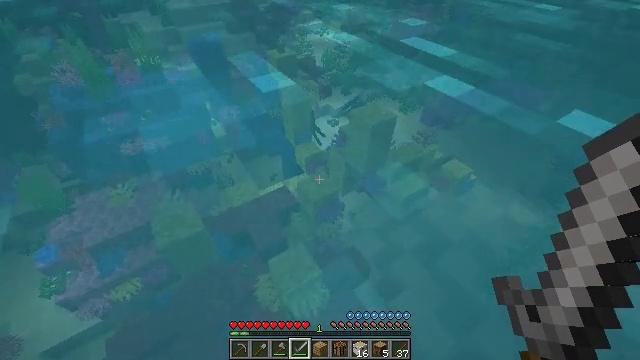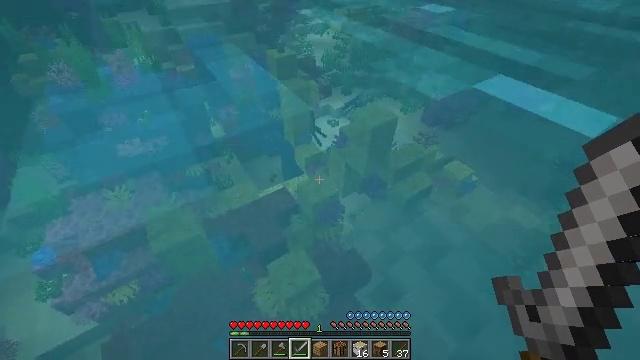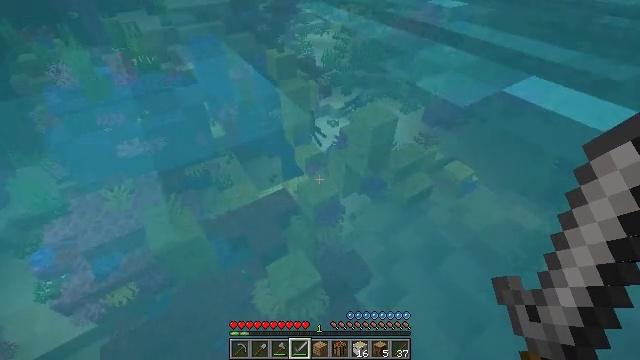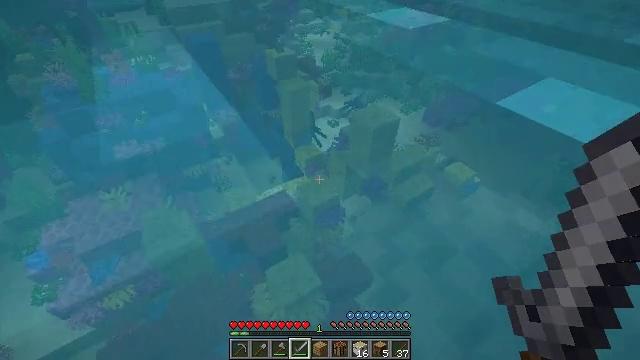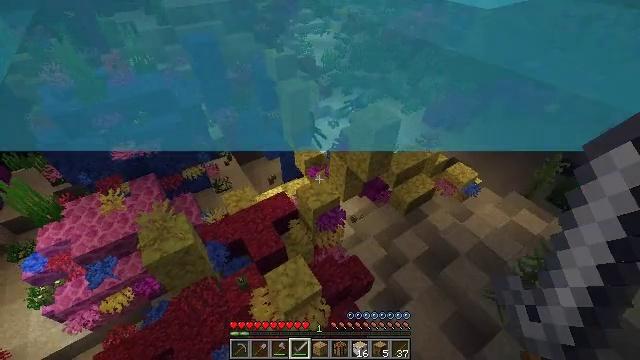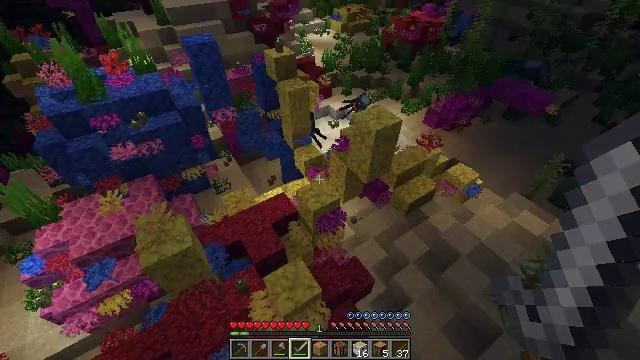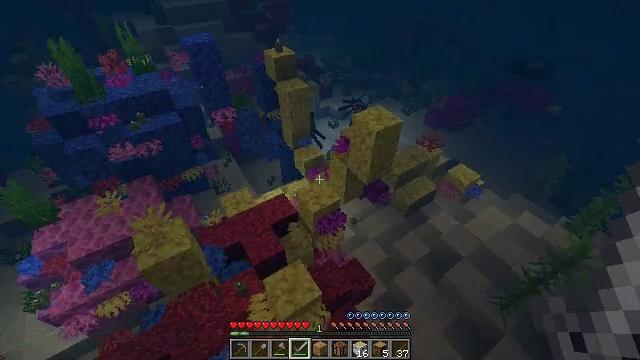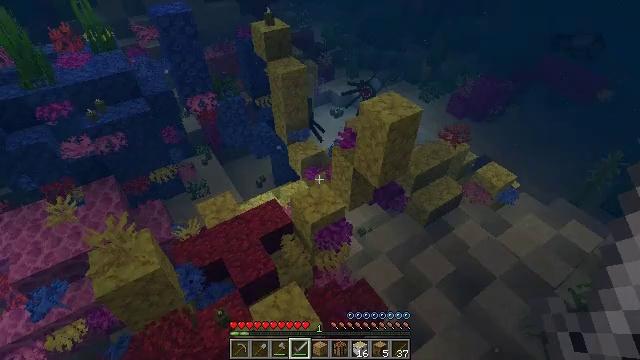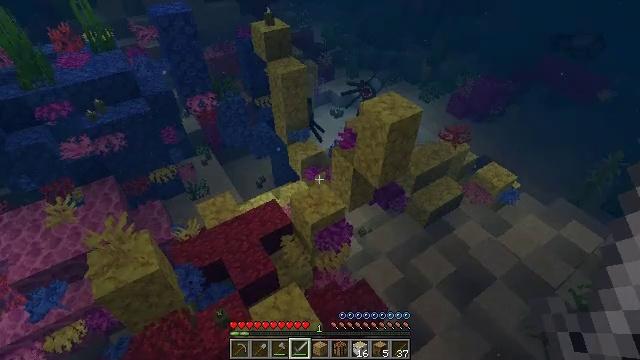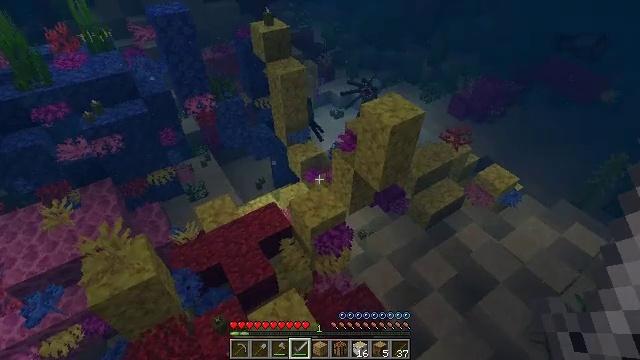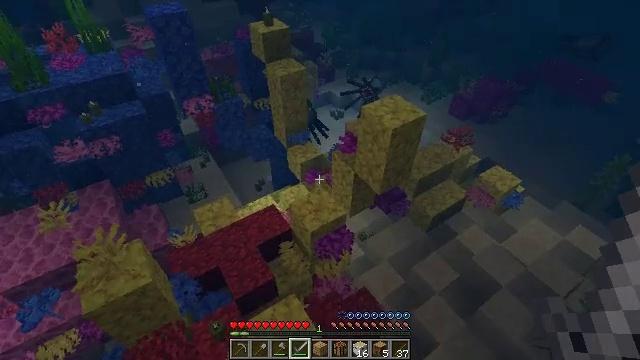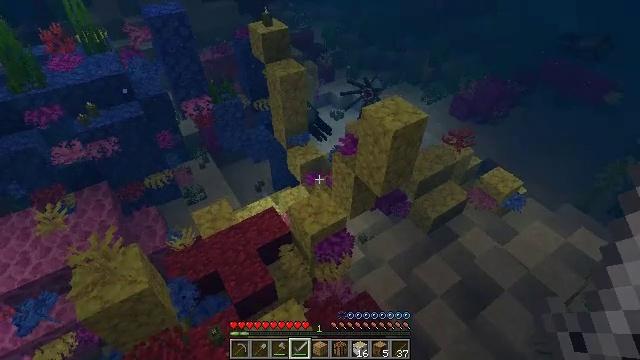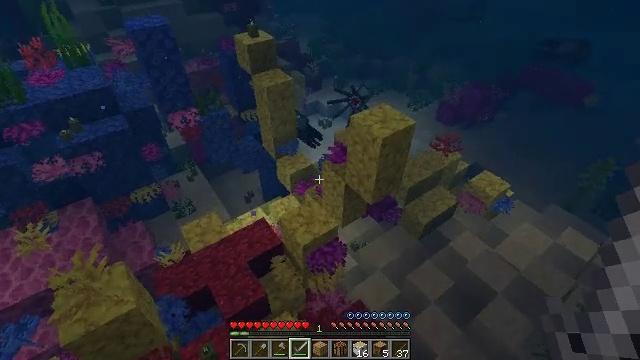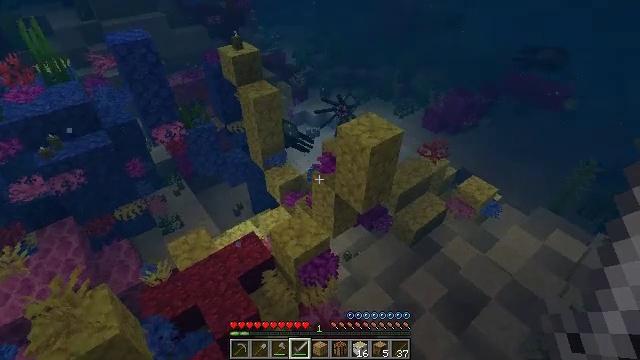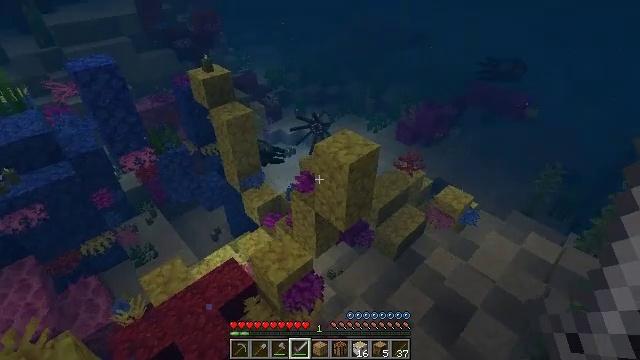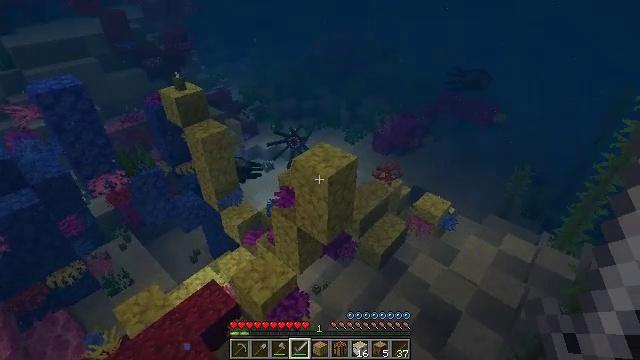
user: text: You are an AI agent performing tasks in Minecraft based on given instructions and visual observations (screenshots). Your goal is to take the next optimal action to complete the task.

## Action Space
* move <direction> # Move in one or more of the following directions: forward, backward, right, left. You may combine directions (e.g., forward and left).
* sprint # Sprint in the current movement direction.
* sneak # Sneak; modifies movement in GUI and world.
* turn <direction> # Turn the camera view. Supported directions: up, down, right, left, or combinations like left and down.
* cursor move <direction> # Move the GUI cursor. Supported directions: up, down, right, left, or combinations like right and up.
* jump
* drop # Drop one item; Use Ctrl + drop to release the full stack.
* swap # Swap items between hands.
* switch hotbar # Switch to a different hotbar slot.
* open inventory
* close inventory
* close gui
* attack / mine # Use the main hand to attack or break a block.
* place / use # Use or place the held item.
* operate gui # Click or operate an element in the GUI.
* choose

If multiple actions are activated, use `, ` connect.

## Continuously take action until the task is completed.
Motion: motion action
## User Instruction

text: Break the horn coral block from a coral reef.
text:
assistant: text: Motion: move forward
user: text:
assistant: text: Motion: move forward
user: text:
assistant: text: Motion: move forward
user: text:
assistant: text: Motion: move forward
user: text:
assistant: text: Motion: move forward
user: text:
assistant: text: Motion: move forward
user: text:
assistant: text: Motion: move forward
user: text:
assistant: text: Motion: move forward
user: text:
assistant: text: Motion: move forward
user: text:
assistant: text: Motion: move forward
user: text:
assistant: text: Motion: move forward
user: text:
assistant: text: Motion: move forward, turn right and up
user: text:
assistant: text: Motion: move forward, turn right and up
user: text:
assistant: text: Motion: move forward, turn right and up
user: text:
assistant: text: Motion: move forward, turn right and up
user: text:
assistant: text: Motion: move forward, turn right
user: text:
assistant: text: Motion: move forward, turn right
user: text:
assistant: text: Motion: move forward
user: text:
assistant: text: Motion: move forward
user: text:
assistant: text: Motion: move forward
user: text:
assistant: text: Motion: move forward
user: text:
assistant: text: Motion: no_op
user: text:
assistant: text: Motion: no_op
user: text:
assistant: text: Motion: no_op
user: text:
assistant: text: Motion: no_op
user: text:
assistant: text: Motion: no_op
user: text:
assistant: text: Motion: no_op
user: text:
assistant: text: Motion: no_op
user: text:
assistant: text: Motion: no_op
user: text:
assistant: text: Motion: no_op